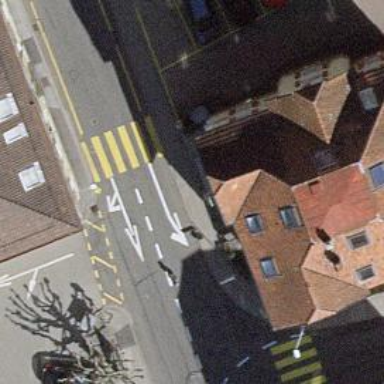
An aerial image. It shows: Marked crossing on the road.